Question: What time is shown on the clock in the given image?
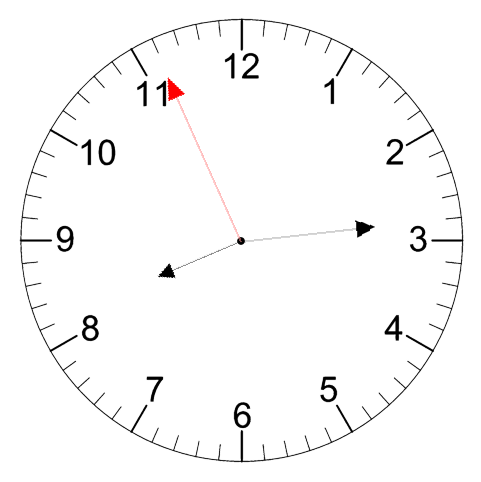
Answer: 08:13:56